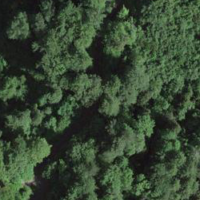
EUNIS habitat code: 44
Species observed at this site:
Tussilago farfara